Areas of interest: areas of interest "Ma Jia Tai Community West Area"
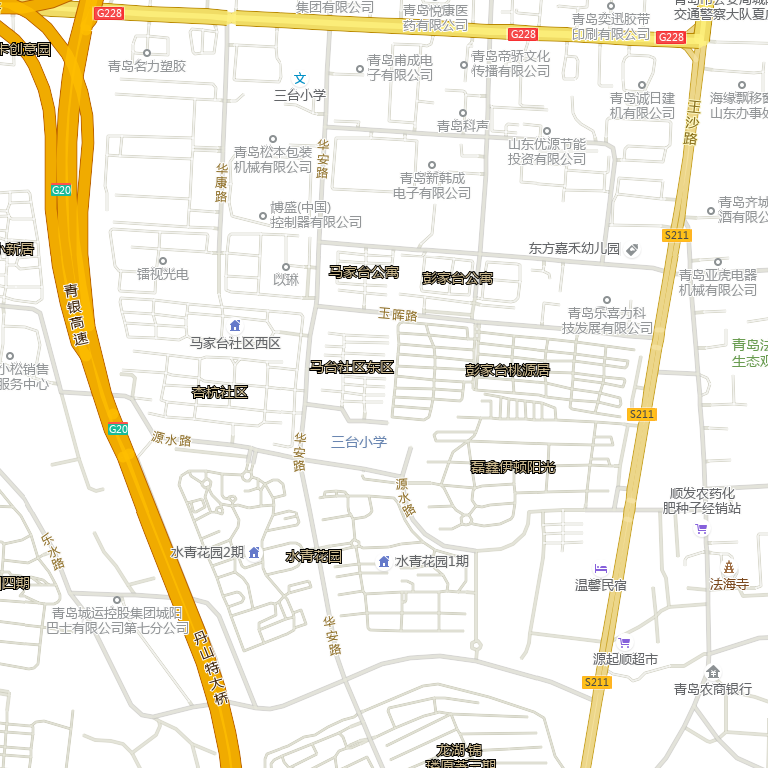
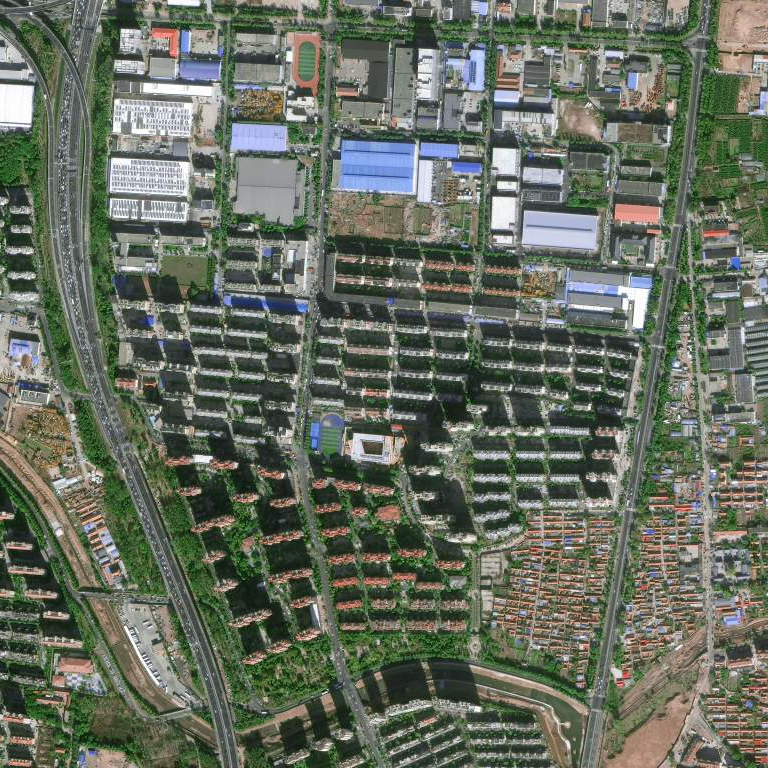